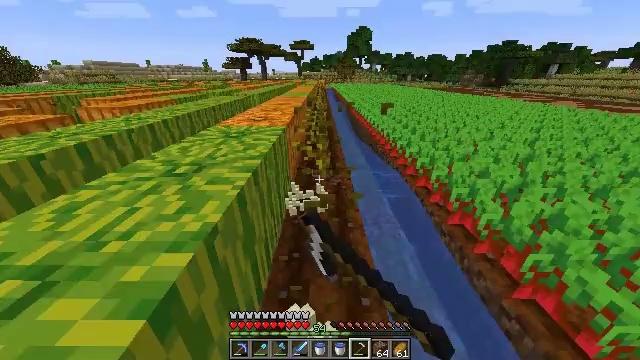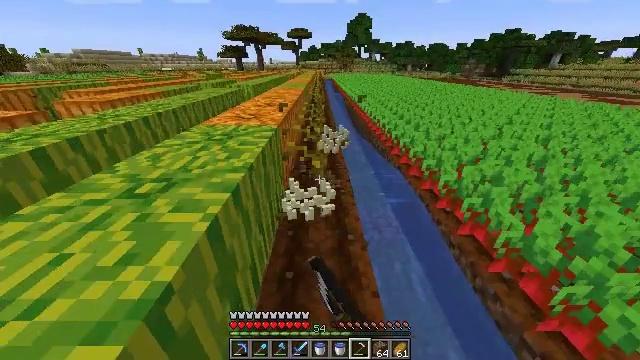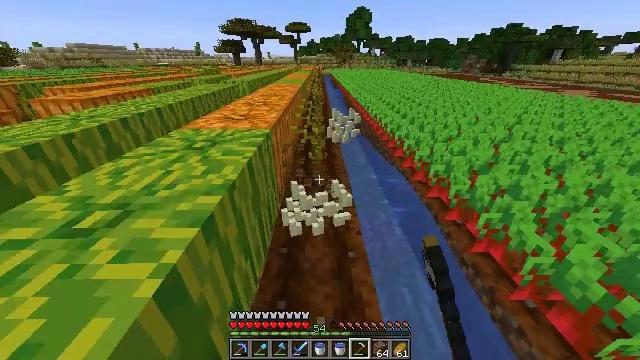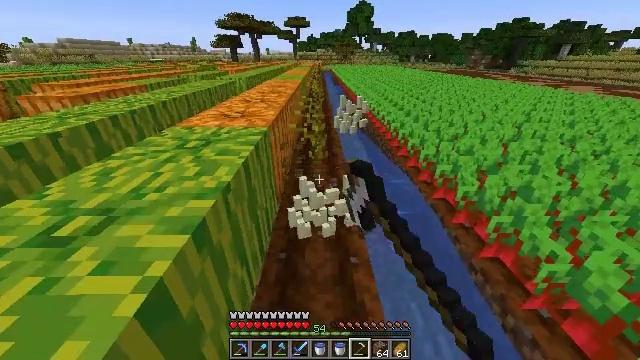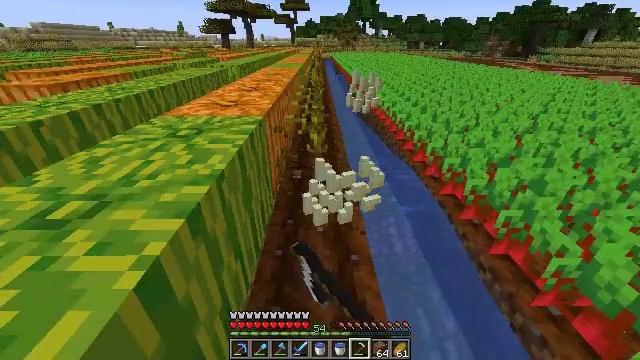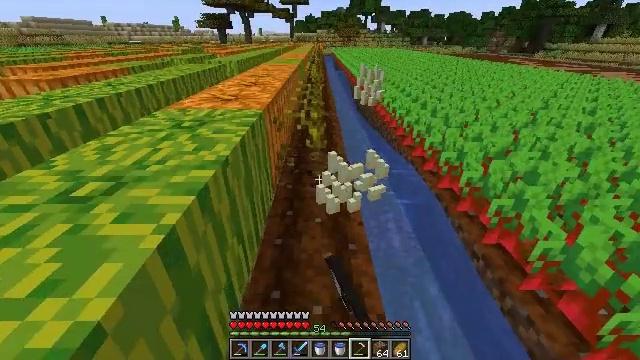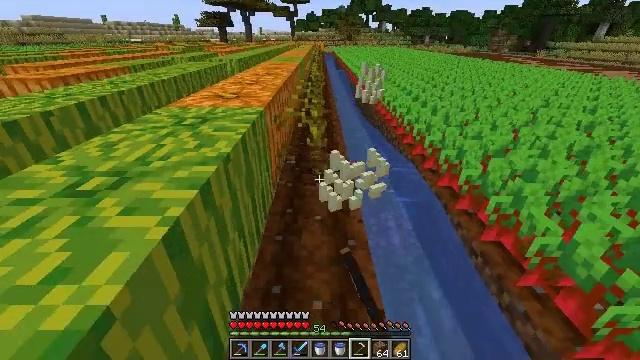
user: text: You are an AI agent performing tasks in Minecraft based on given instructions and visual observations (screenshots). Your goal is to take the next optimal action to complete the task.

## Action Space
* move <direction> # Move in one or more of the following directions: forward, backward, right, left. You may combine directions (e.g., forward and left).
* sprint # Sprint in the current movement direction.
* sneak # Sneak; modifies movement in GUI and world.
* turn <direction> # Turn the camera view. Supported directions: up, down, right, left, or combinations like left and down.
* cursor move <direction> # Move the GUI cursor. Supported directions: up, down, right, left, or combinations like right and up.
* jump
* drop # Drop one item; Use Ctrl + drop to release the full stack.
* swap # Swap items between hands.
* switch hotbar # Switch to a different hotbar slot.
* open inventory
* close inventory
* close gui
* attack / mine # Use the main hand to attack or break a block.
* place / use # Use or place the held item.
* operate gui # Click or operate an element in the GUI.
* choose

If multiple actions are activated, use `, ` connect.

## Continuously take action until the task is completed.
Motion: motion action
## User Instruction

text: Remove the attached pumpkin stem from the ground.
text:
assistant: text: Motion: move forward, sprint, turn down, attack / mine
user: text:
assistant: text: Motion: sprint, turn down, attack / mine
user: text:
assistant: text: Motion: move back, sprint, attack / mine
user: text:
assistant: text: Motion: move back, sprint, attack / mine
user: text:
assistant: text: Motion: move back, attack / mine
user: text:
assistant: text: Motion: move back, attack / mine
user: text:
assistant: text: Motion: no_op